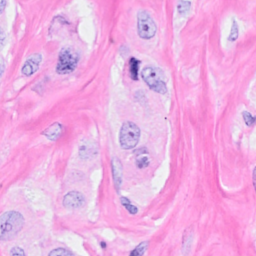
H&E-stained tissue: Breast